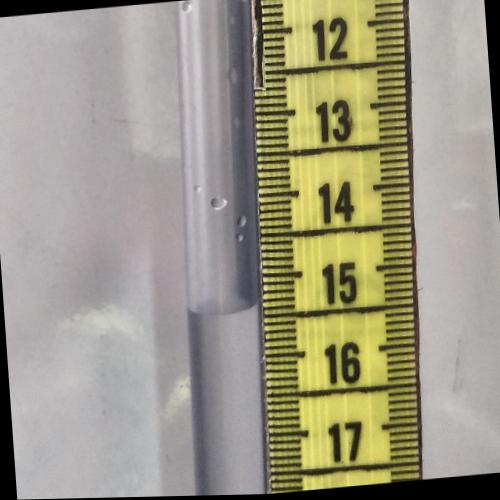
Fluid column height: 15.4 cm